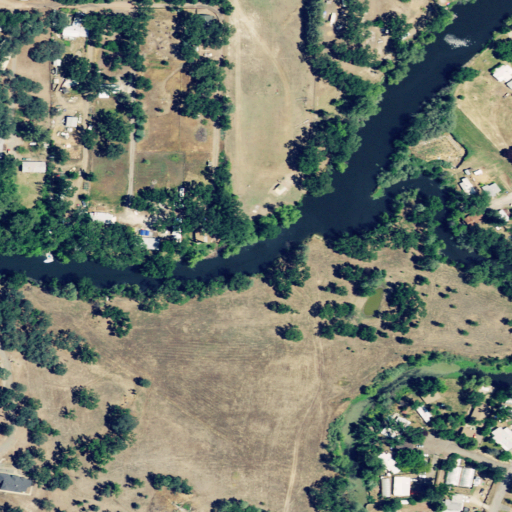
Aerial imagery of valley in California named Redbank Gorge containing grassland, shrub, open development, woody wetlands, low intensity development, mixed forest, open water, and medium intensity development